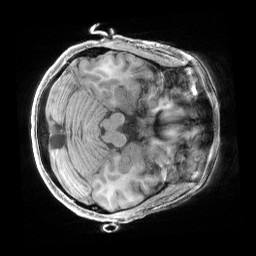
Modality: T1w
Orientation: axial
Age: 43
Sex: female
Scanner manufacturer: siemens
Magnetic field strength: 3 T
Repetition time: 2.4 s
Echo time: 0.00241 s